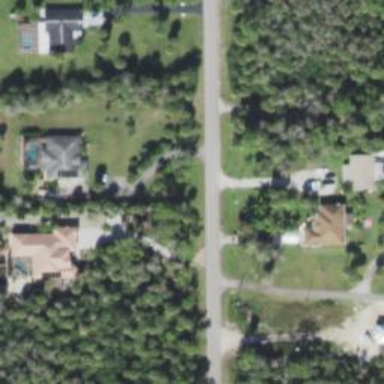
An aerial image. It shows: Driveway leading to service road.